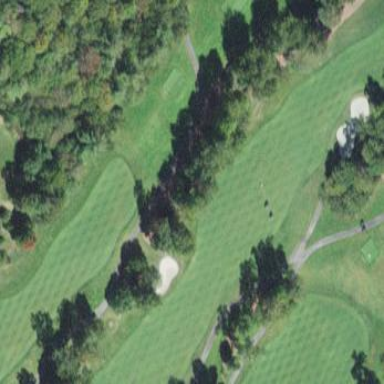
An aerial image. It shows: Grassy area used as driving range for golf.